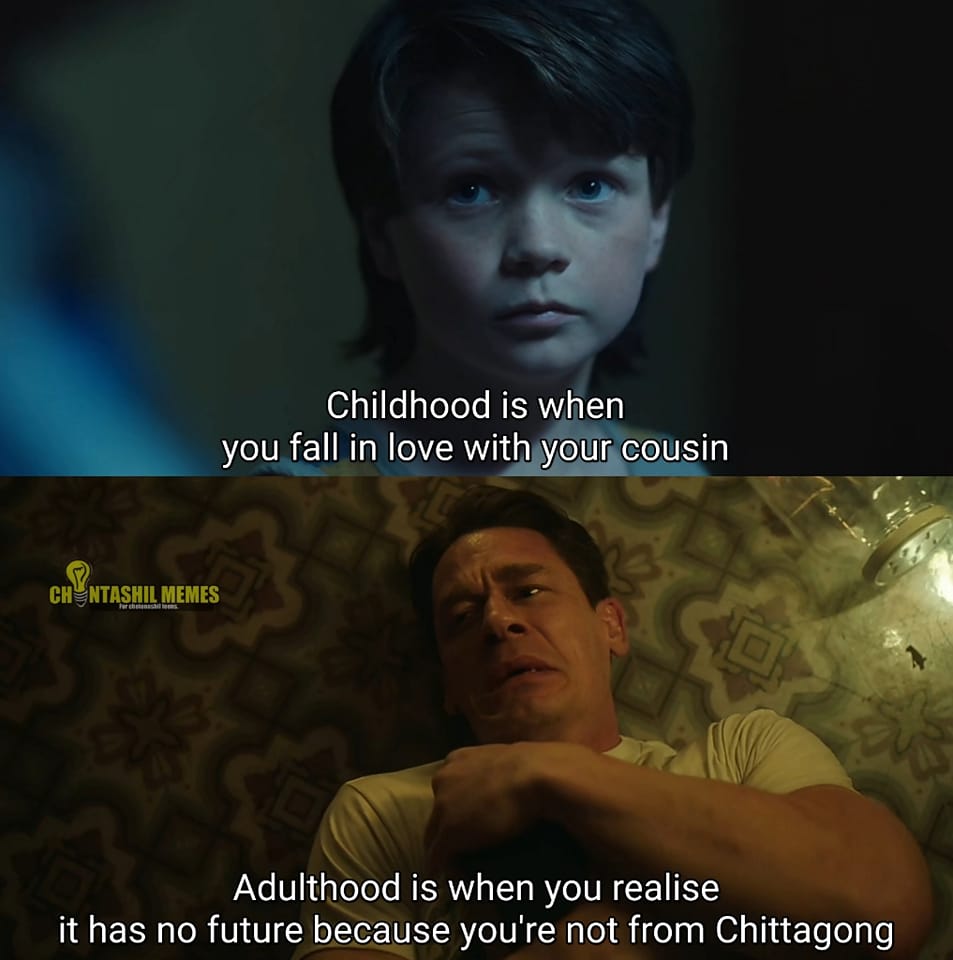
Caption: Childhood is when you fall in love with your cousin    Adulthood is when you realise it has now future because you're not from Chittagong
Label: non-hate